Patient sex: F
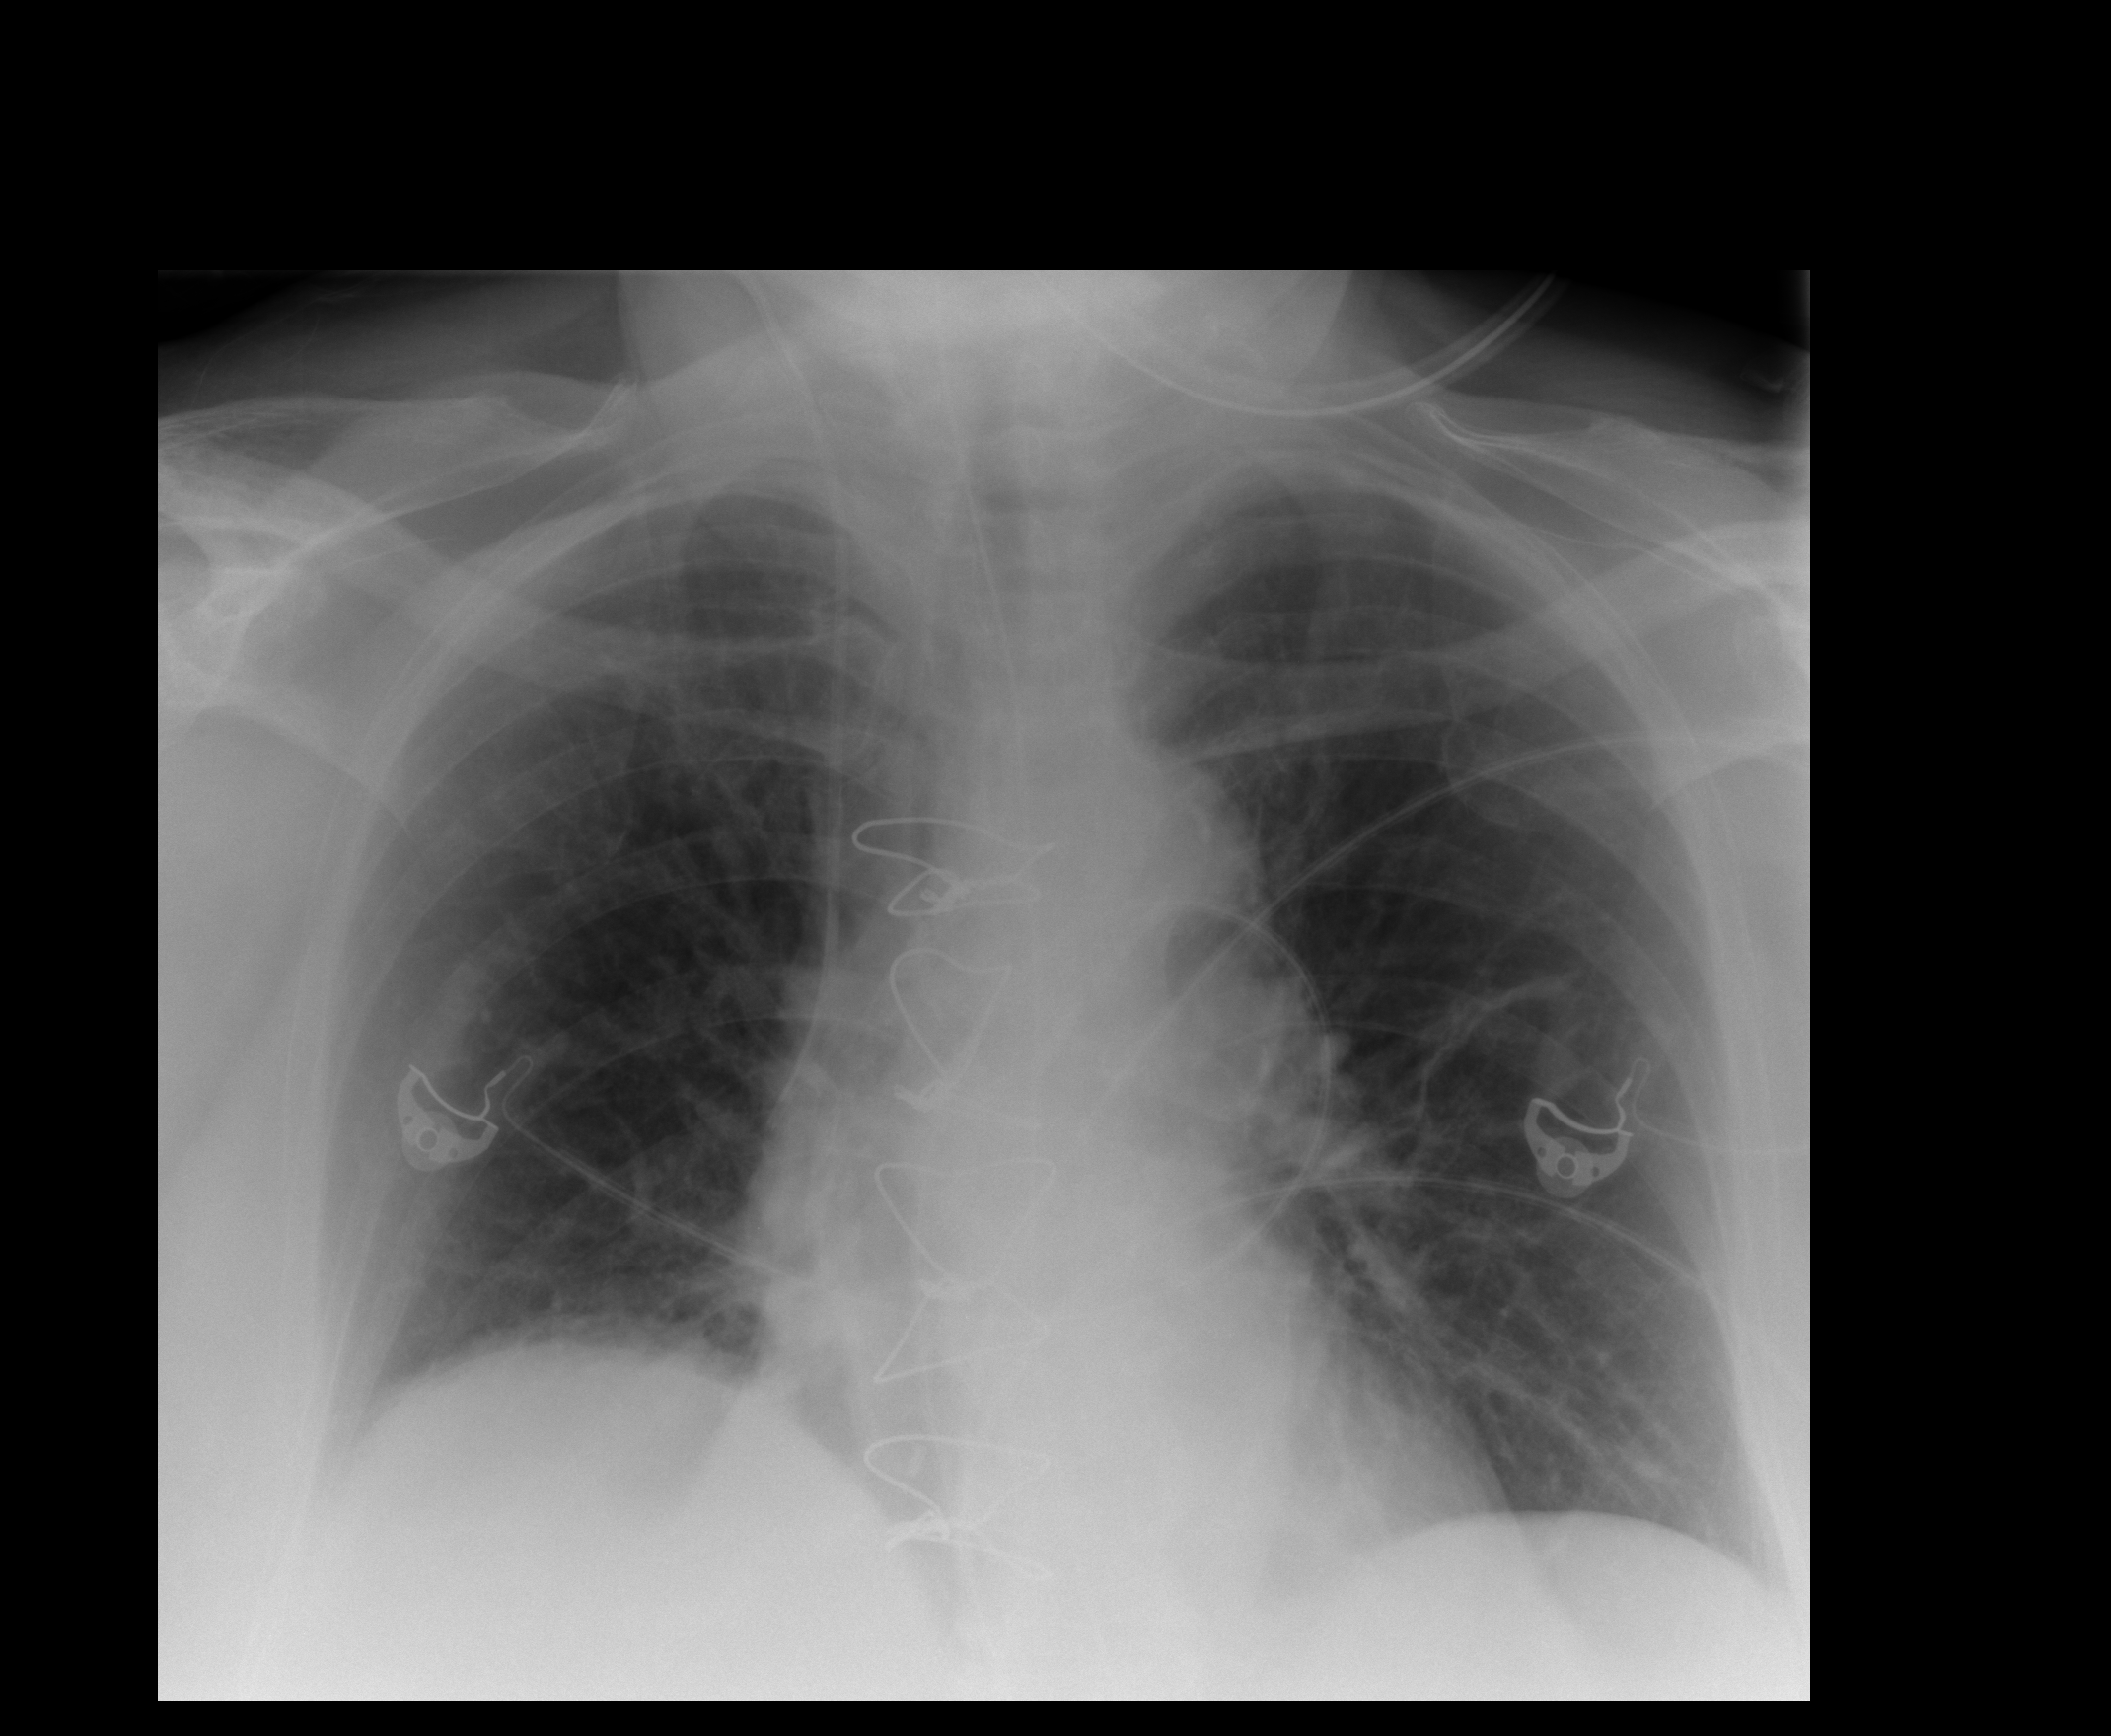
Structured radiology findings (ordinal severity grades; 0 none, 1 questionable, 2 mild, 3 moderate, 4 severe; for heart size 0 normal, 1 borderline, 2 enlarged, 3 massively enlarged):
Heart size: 0
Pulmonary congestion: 0
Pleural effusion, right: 0
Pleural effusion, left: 0
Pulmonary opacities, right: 0
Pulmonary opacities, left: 0
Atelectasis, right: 2
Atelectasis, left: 2